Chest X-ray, PA view. Patient: 53 years old, sex M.
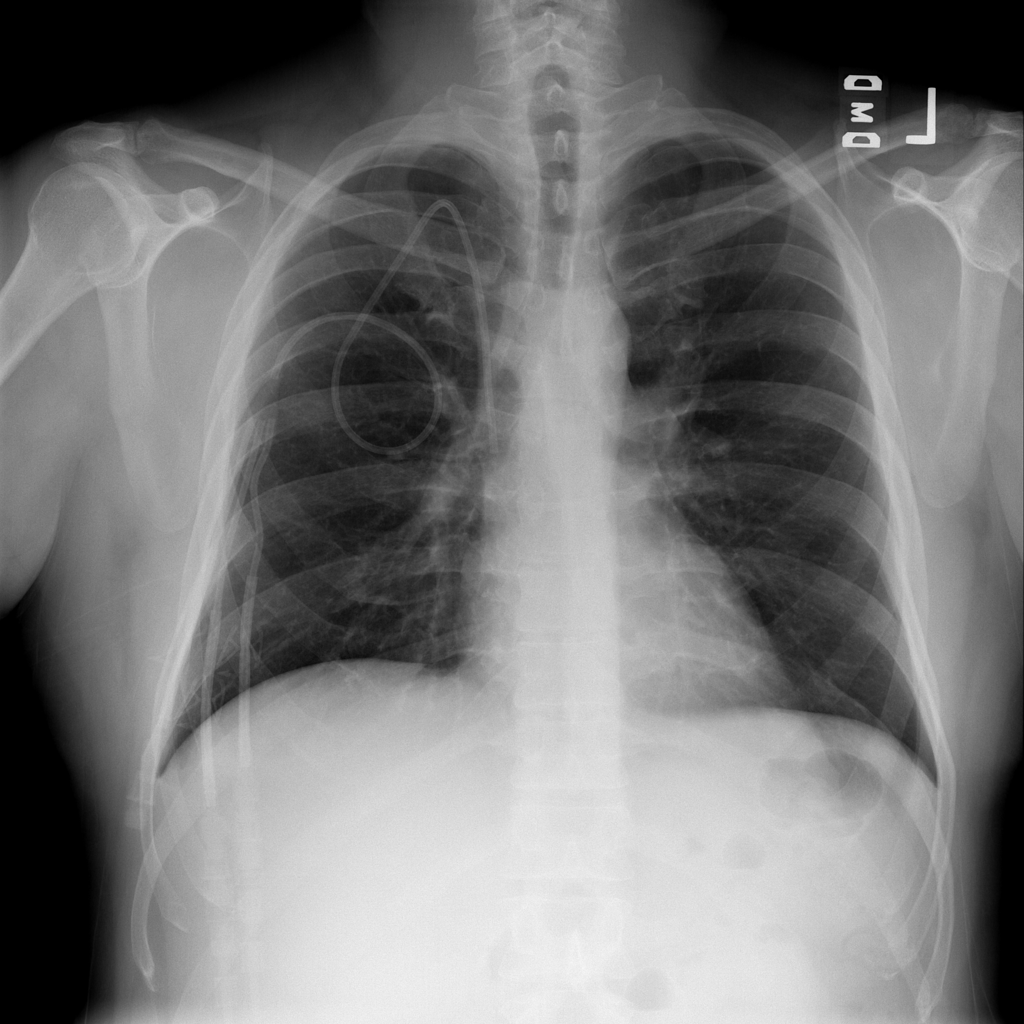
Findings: No Finding